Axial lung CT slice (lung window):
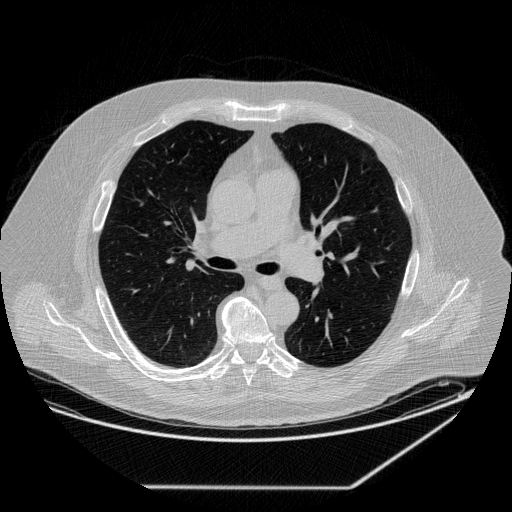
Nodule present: no